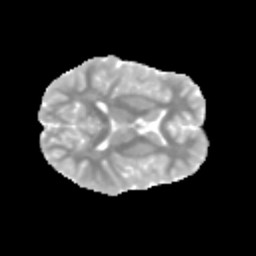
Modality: MD
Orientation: axial
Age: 13
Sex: male
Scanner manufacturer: siemens
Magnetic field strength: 3 T
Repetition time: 3.8 s
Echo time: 0.07 s